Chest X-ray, PA view. Patient: 47 years old, sex M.
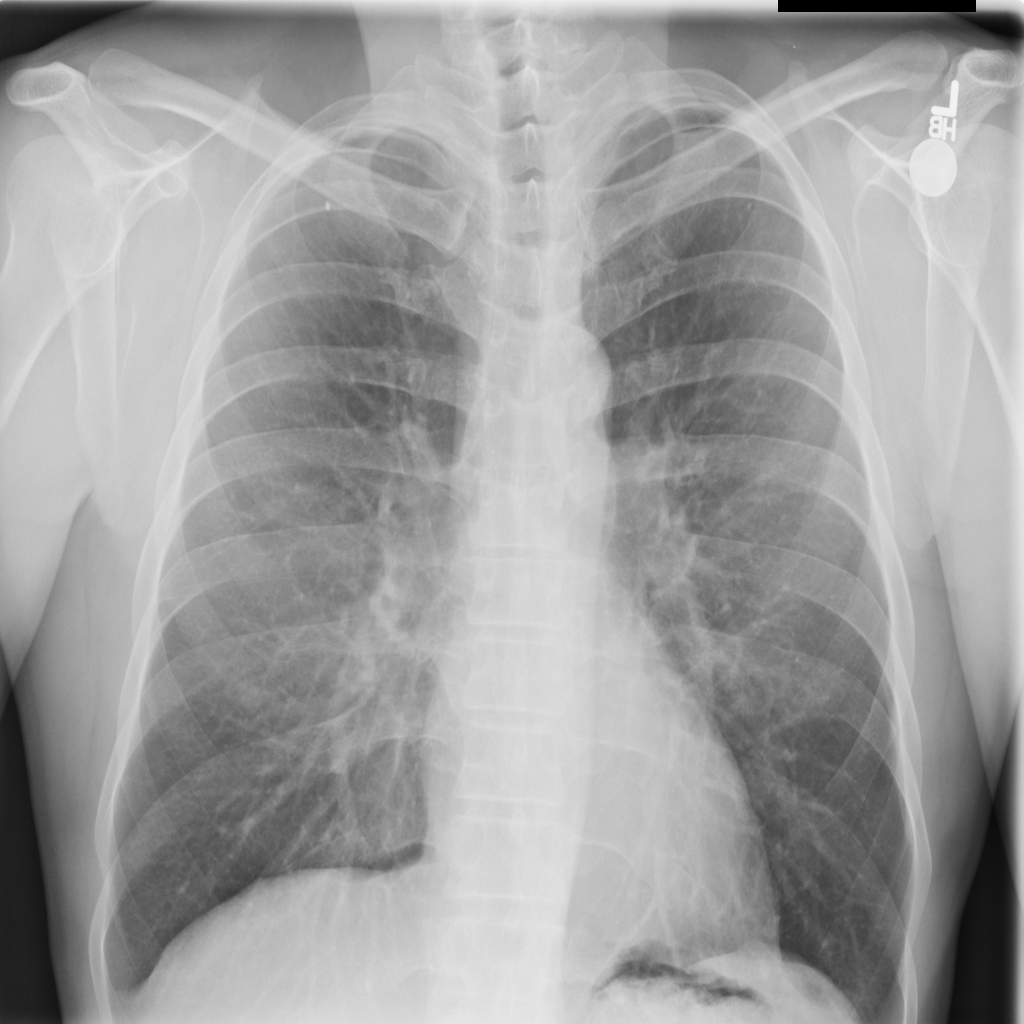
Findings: No Finding